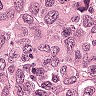
Metastatic tissue present: yes